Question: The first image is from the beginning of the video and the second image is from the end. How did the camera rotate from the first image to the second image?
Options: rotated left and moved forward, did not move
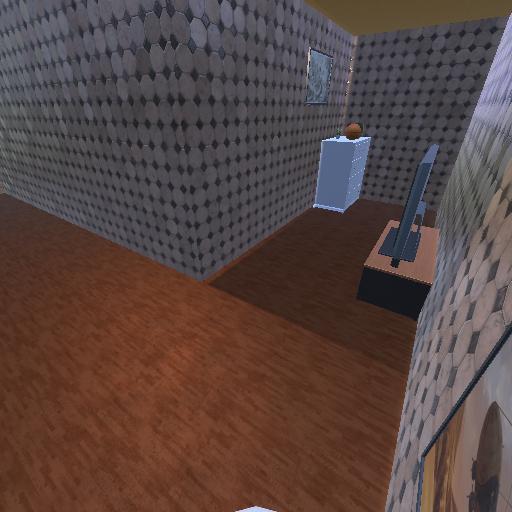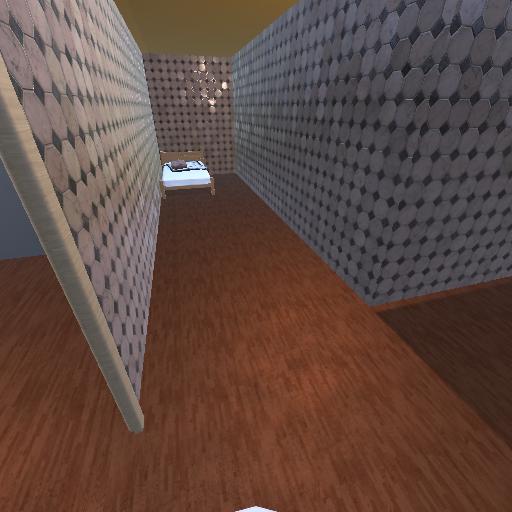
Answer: rotated left and moved forward